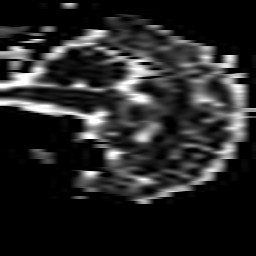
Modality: ADC
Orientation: sagittal
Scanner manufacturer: philips
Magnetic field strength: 1.5 T
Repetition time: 2.867 s
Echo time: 0.06241 s